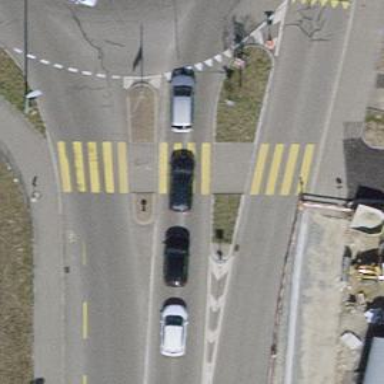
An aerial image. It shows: Traffic calming island.